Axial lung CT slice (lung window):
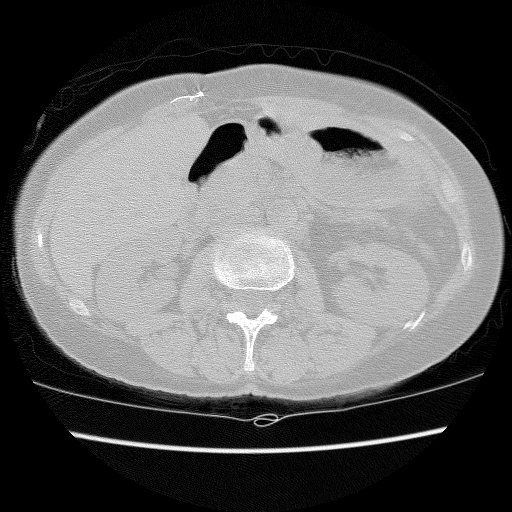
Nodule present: no